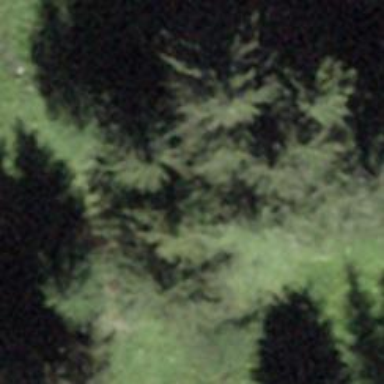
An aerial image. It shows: Forest area.